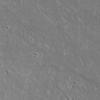
Label: not_dusty